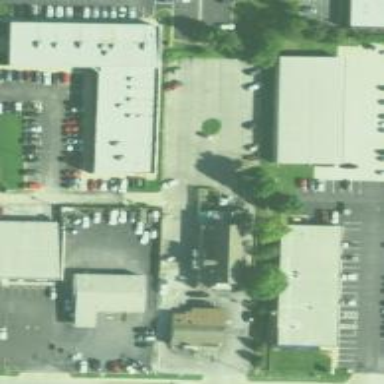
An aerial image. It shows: Building.